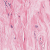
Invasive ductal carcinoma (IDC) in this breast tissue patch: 0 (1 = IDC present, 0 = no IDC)